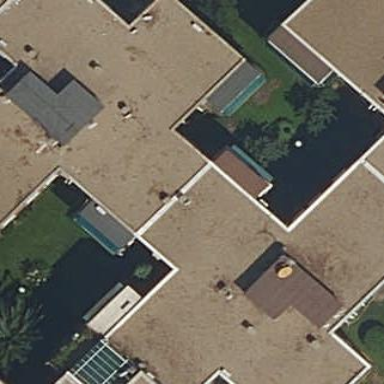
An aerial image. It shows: Residential building.